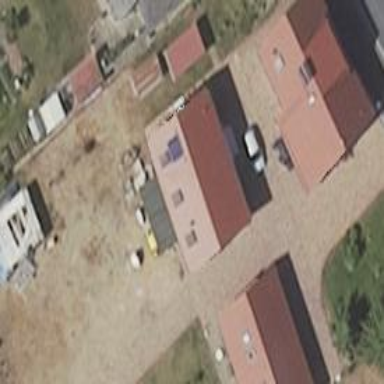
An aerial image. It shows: Shed.